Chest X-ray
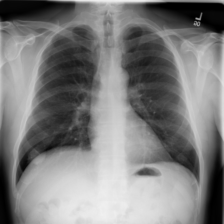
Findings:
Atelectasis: negative
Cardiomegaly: negative
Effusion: negative
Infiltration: negative
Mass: positive
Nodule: negative
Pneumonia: negative
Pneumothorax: negative
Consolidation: negative
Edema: negative
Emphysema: negative
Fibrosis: negative
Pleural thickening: negative
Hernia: negative